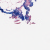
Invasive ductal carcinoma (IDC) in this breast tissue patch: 0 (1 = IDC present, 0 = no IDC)